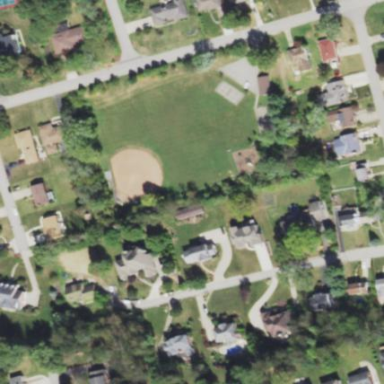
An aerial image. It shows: Baseball pitch for leisure land activities.